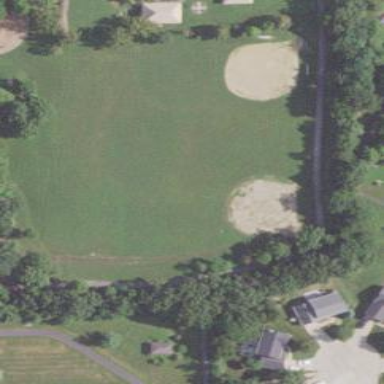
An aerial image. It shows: Baseball pitch for leisure land.